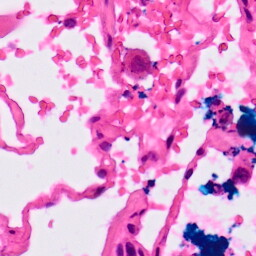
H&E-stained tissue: Lung